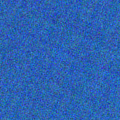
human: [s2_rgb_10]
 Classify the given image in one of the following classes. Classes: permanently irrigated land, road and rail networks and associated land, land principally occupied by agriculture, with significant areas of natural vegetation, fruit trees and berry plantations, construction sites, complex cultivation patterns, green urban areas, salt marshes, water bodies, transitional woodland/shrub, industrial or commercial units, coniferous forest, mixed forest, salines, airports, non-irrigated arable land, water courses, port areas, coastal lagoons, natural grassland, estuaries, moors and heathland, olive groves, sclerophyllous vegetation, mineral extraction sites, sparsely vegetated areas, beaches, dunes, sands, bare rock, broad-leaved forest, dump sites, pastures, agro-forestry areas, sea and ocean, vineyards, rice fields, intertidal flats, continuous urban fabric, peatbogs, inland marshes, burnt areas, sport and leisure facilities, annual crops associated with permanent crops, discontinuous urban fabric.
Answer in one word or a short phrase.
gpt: sea and ocean